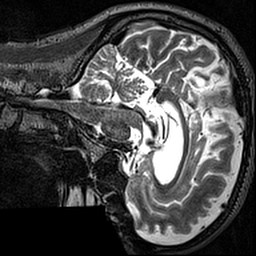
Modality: T2w
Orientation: sagittal
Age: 66
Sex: male
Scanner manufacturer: siemens
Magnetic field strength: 3 T
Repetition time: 3.2 s
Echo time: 0.567 s